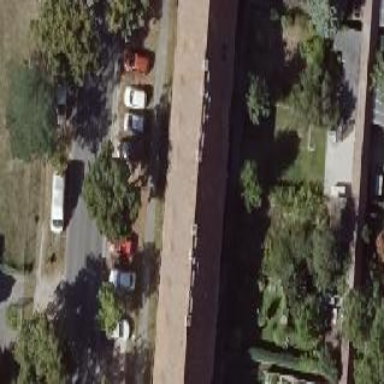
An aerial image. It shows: Terrace building.